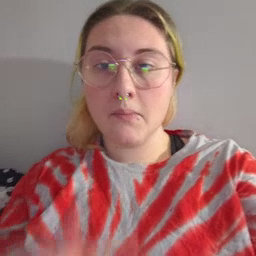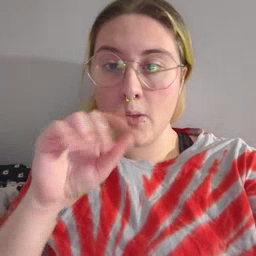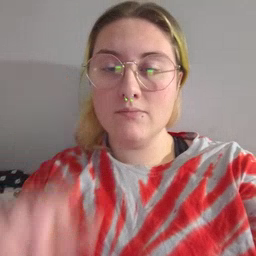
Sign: pool